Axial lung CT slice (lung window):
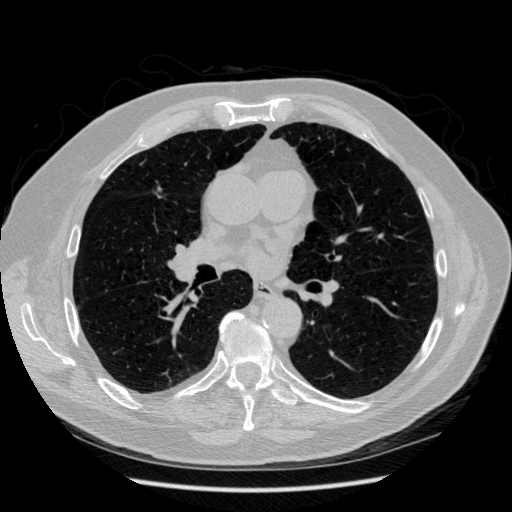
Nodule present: no